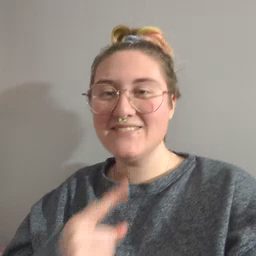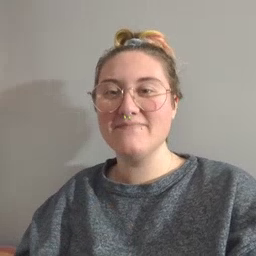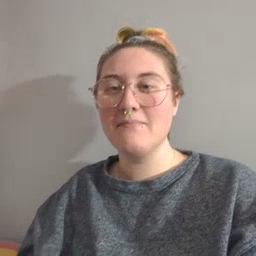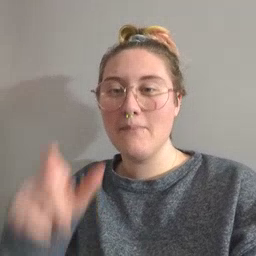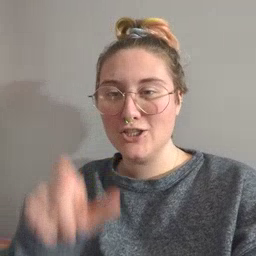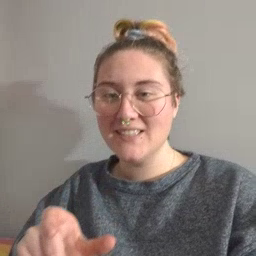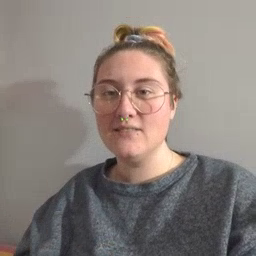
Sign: person